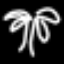
Label: palm tree